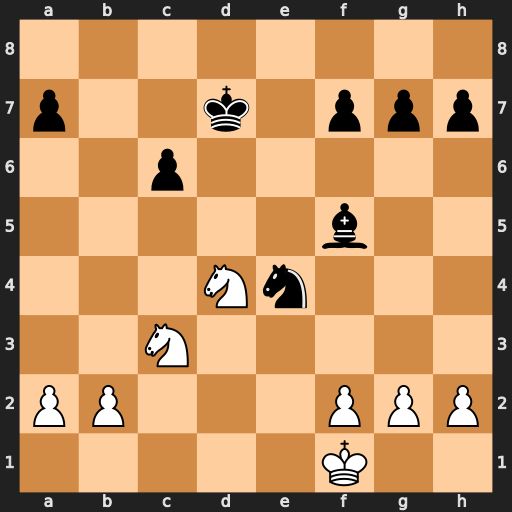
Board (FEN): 8/p2k1ppp/2p5/5b2/3Nn3/2N5/PP3PPP/5K2
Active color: w
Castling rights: -
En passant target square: -
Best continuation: Nxf5 Nxc3 bxc3